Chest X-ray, AP view. Patient: 45 years old, sex M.
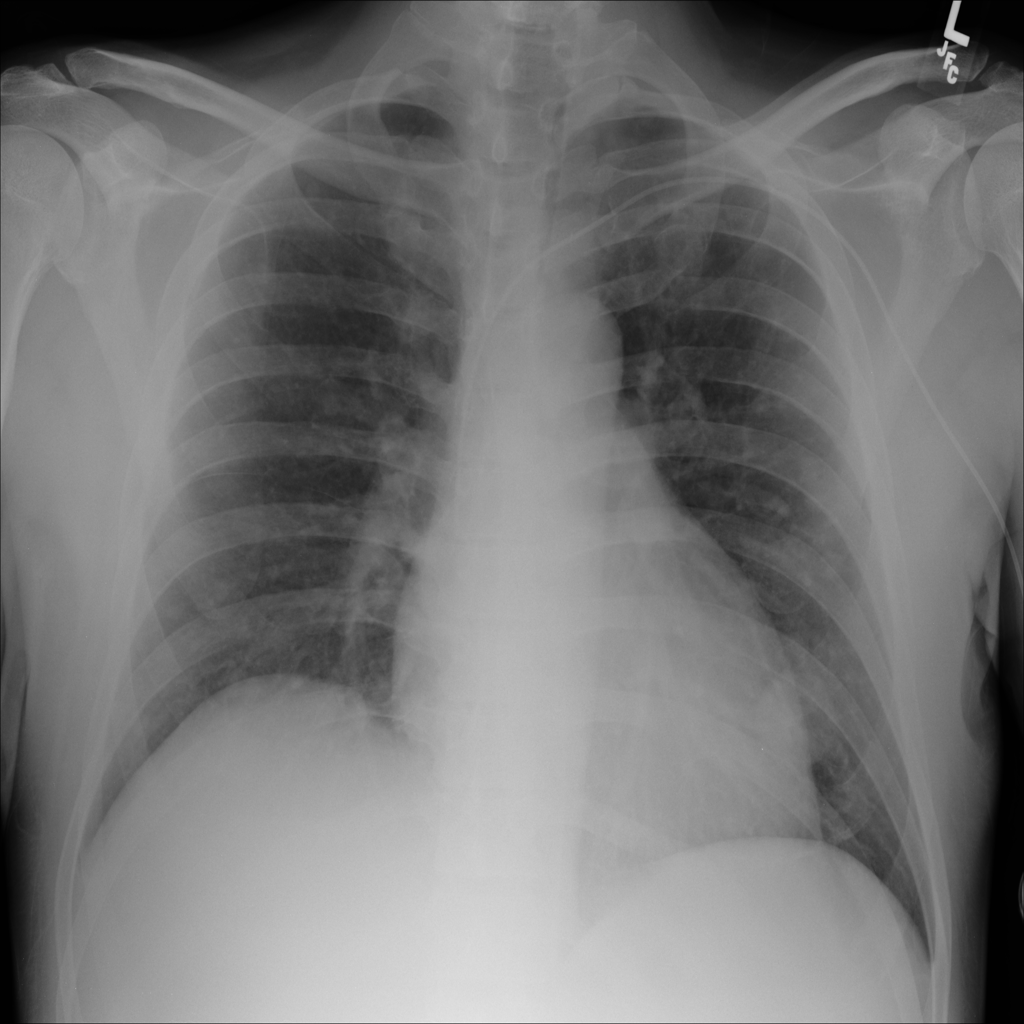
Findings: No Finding